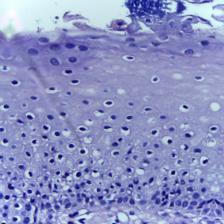
Diagnosis: Normal